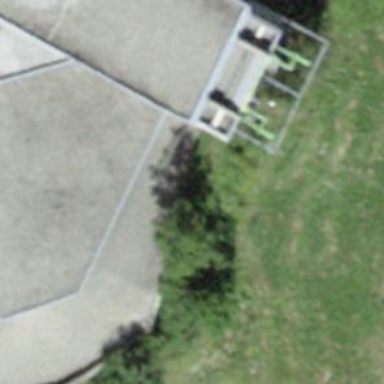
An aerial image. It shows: Toilets.